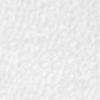
Label: no_change